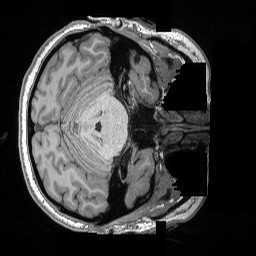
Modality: T1w
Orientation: axial
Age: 26
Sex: female
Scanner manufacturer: siemens
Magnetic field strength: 3 T
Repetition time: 2.17 s
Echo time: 0.00169 s